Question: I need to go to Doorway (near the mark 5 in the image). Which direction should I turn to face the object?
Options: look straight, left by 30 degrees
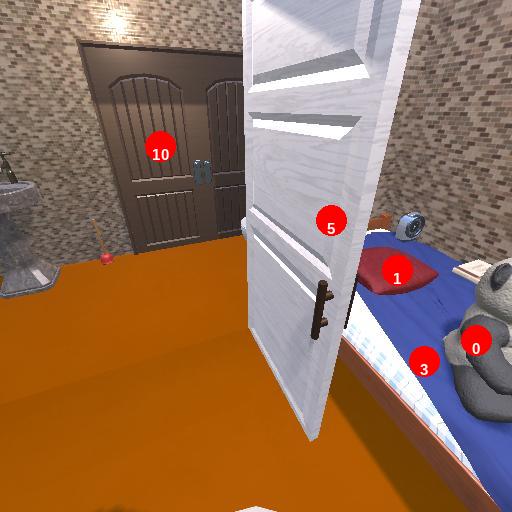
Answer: look straight